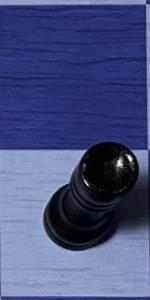
Label: Rook_Black